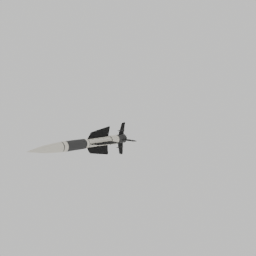
Label: mechanical